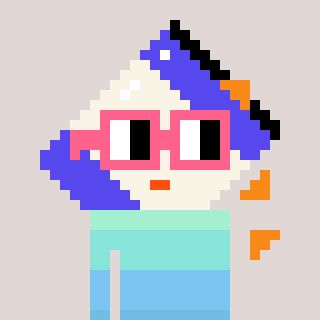
a pixel art character with square pink glasses, a chips-shaped head and a redpinkish-colored body on a warm background